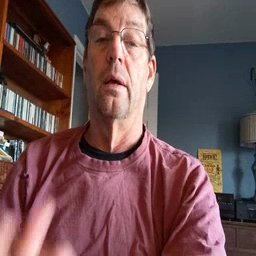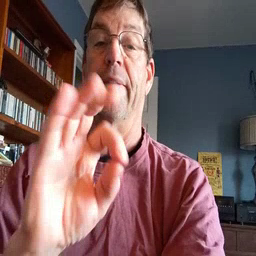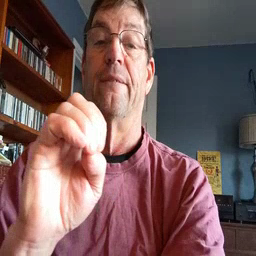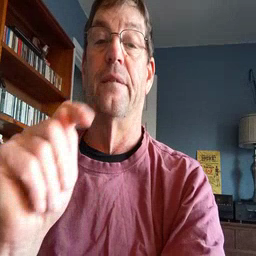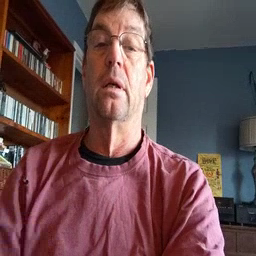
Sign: feet